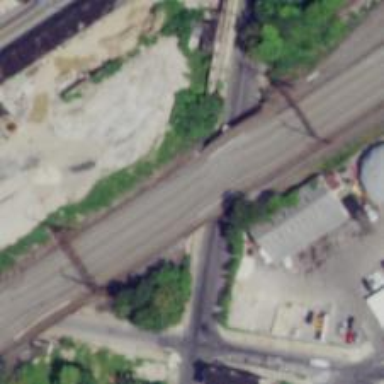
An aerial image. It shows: Bridge with electrified railway tracks featuring contact line.